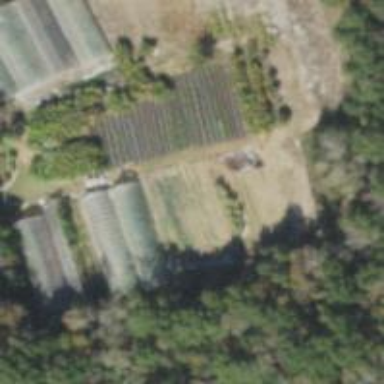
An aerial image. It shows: Plant nursery area.